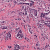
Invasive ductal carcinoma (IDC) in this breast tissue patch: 1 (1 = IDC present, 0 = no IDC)